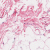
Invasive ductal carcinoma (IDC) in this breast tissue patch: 0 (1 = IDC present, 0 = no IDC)